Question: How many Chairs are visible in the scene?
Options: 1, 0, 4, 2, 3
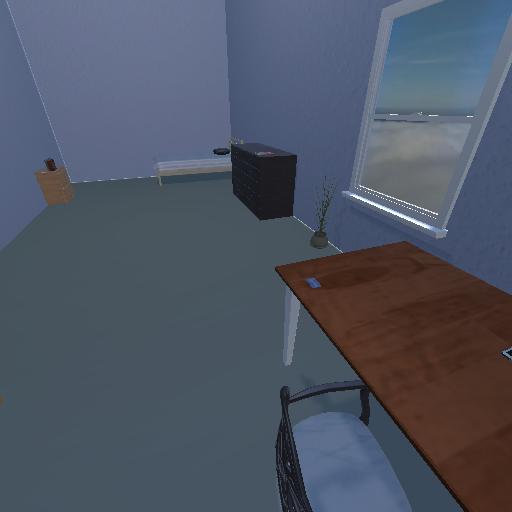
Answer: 1